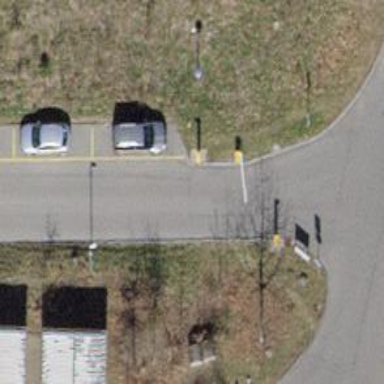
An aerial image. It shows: Lift gate barrier.